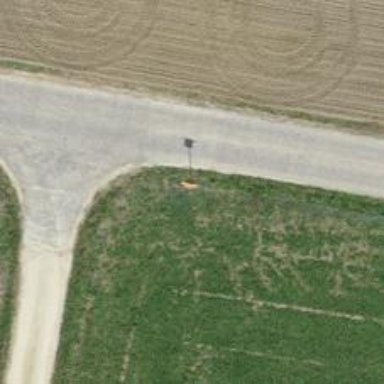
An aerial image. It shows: Aerial marker.